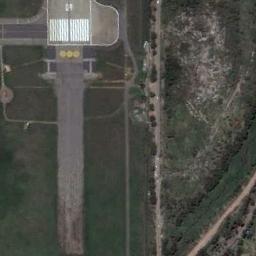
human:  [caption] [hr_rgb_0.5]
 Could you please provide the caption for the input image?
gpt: There is a green lawn next to the runway, With white dashes of varying thickness on the runway .

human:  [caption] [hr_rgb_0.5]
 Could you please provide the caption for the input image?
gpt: The runway is surrounded by grass .

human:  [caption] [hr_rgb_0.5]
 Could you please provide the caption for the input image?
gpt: The runway is on the grass next to the trees .

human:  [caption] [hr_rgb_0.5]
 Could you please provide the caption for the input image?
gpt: The runway with a threshold marking goes through the clearing .

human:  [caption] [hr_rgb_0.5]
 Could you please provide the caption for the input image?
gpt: There are green meadows beside the runway .